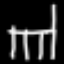
Label: chair